Interaction volume radius: 10 \u00c5
Interaction volume height: 25 \u00c5
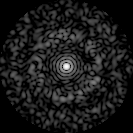
Disorder parameter: 0.8161